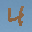
Label: 4